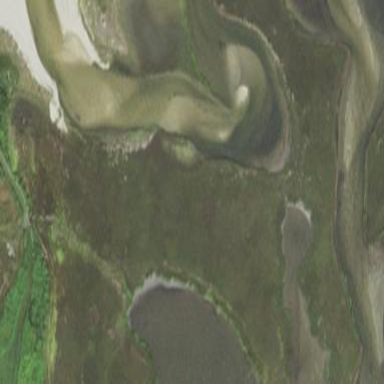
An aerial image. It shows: Estuary with tidal waters.